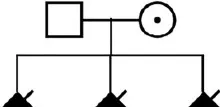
Pedigrees of two families with X-linked hydrocephalus;. Pedigree of family 1.
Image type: radiology (x_ray)